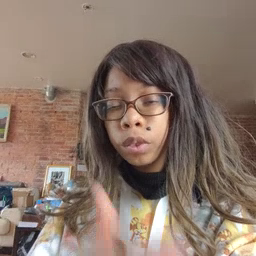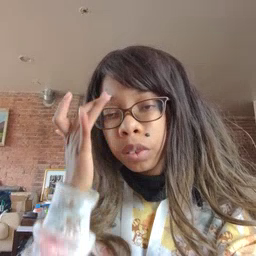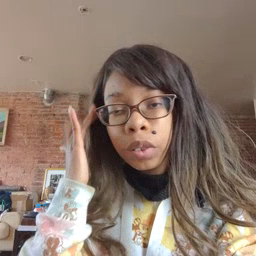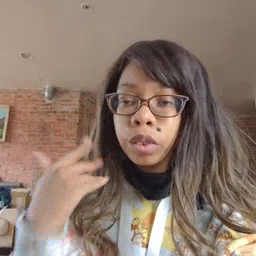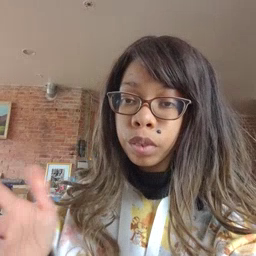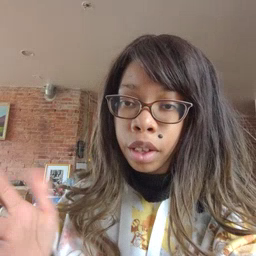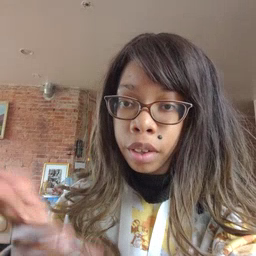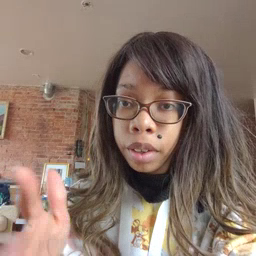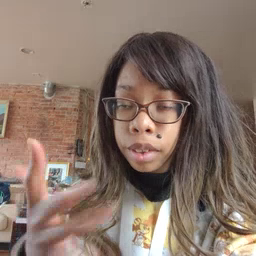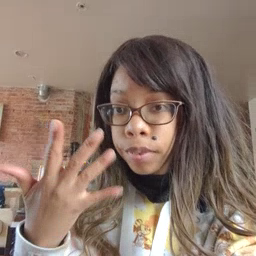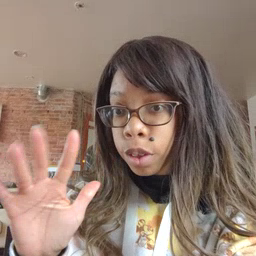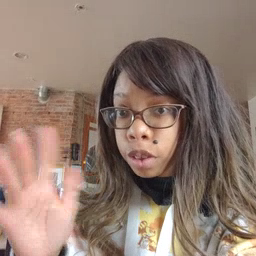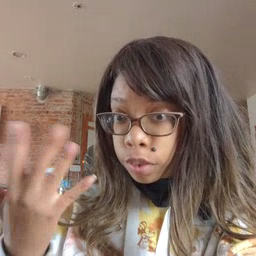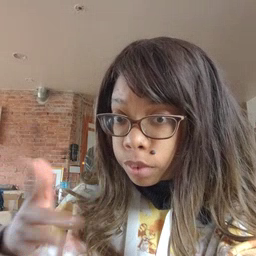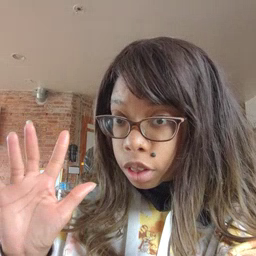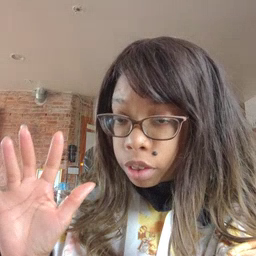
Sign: finish